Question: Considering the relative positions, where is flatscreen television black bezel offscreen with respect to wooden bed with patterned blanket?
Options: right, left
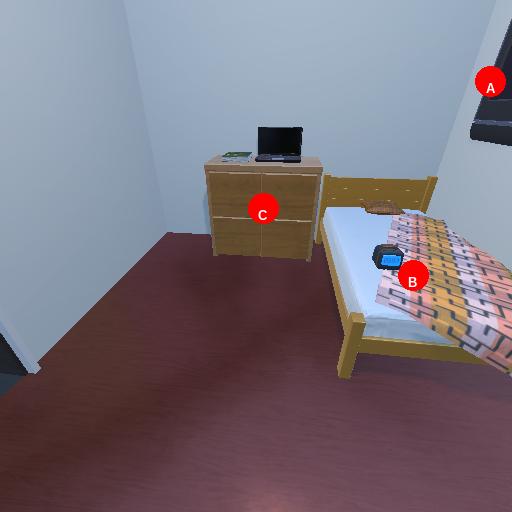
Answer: right